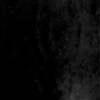
Label: not_dusty